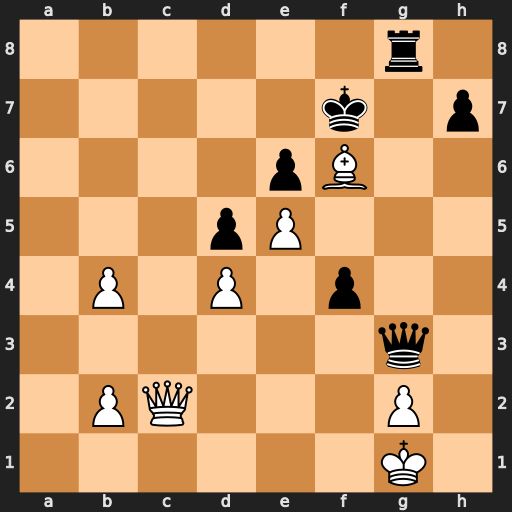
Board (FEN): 6r1/5k1p/4pB2/3pP3/1P1P1p2/6q1/1PQ3P1/6K1
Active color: w
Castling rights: -
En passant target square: -
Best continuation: Qxh7+ Rg7 Qxg7+ Qxg7 Bxg7